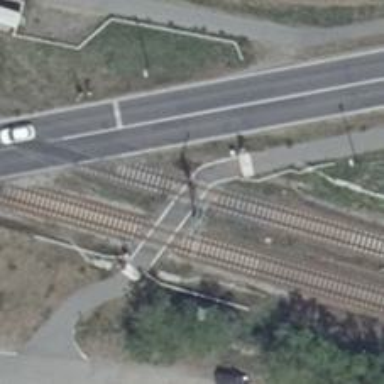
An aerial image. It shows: Railway crossing with full barrier.